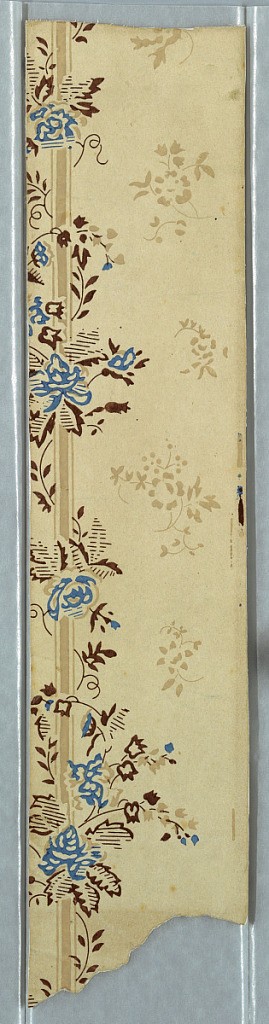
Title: Sidewall
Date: ca. 1860
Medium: Machine-printed on ungrounded paper
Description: Vertical strip from edge of machine-printed paper, with vine and flowers twined about a stripe, and scattered floral arabesques.